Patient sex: M
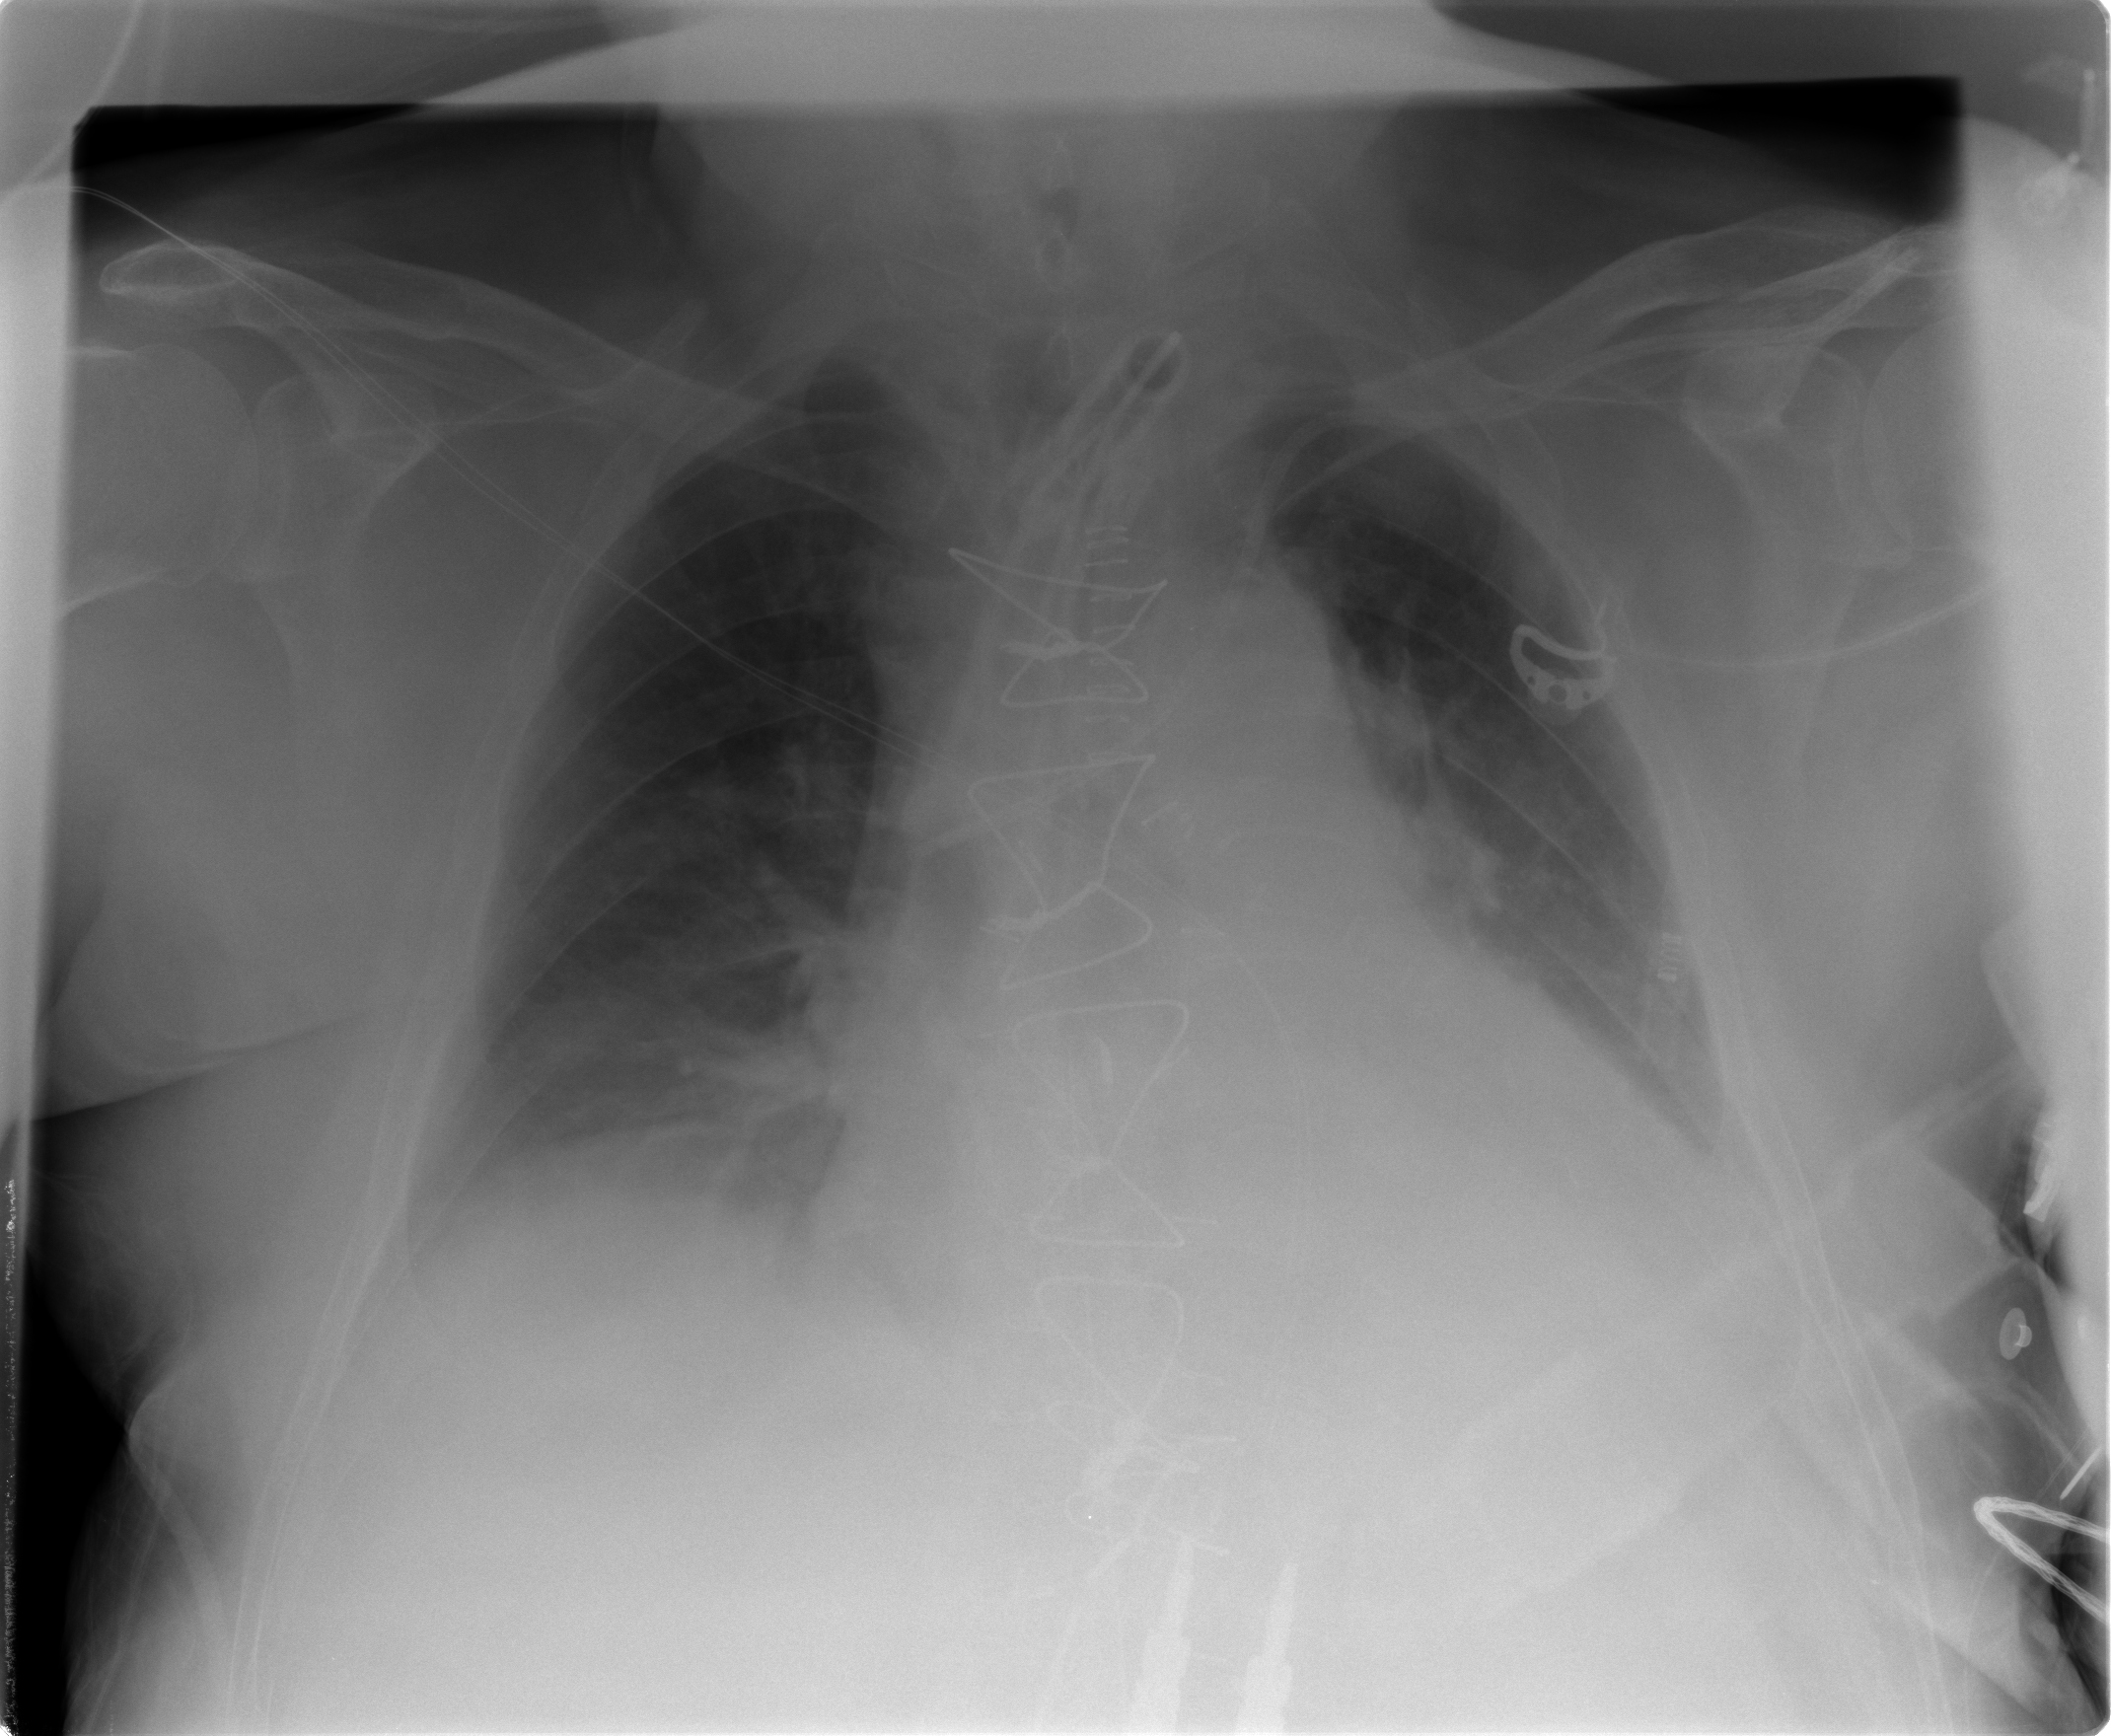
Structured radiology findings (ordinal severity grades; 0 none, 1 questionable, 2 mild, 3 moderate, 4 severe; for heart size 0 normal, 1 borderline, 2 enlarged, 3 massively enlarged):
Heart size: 2
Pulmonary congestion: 2
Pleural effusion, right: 2
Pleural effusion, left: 2
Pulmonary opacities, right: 1
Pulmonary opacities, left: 0
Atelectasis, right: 2
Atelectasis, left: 2